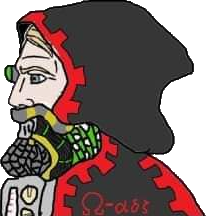
Label: 4_Yes_Chad